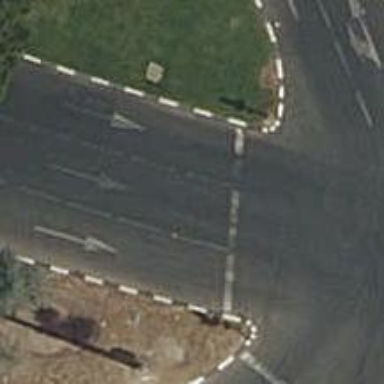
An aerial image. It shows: Road with traffic signals.